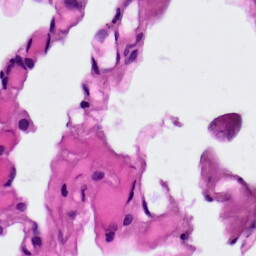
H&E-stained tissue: Lung